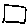
Label: square